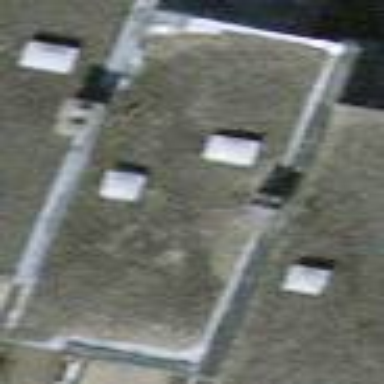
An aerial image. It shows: Terrace building.